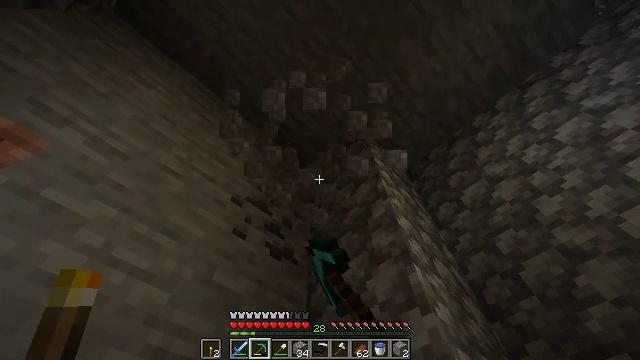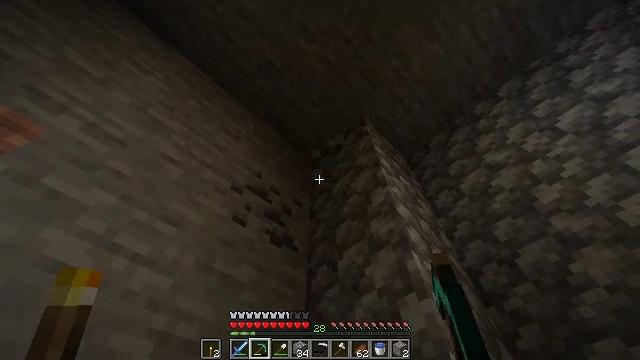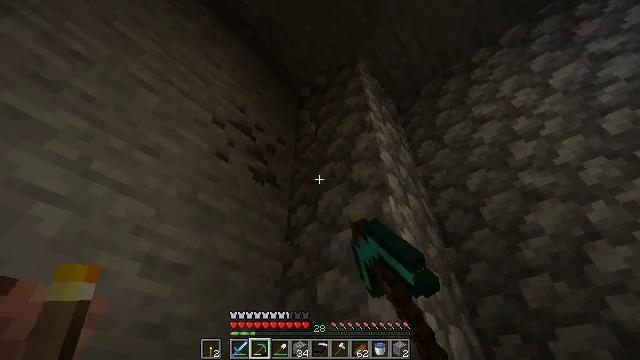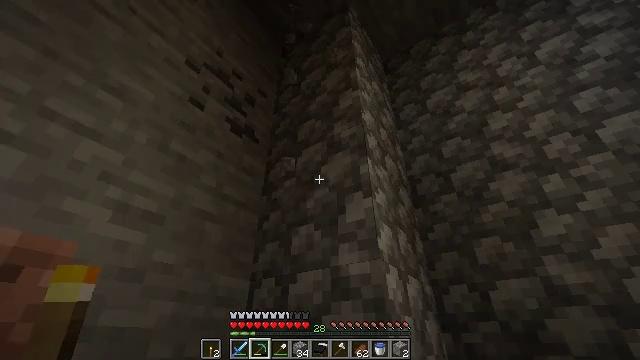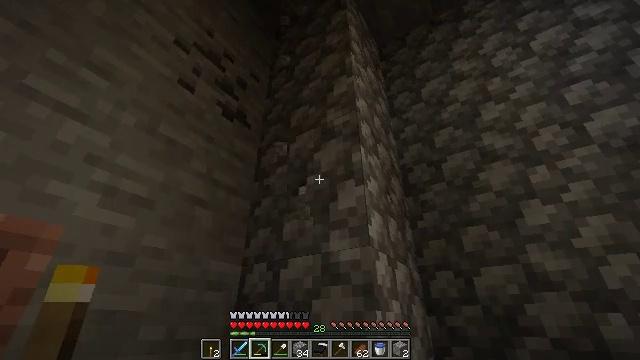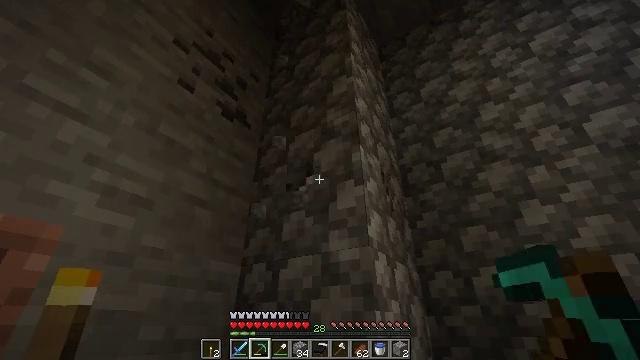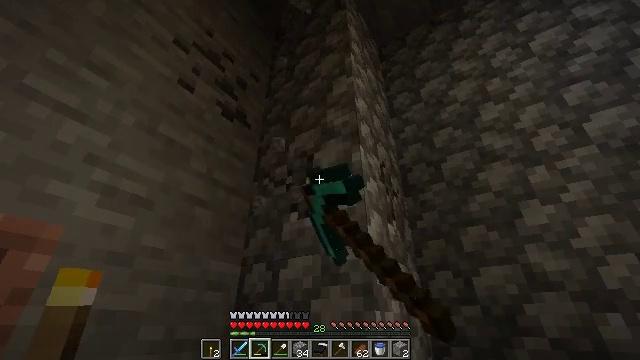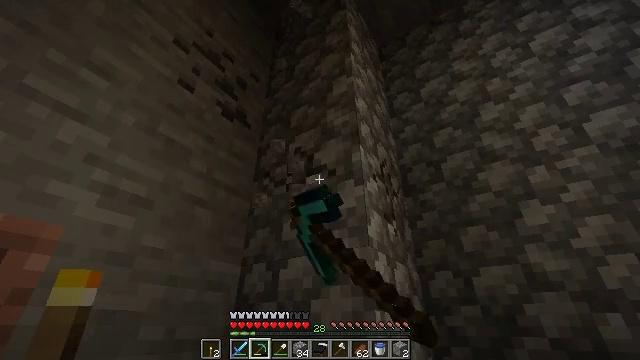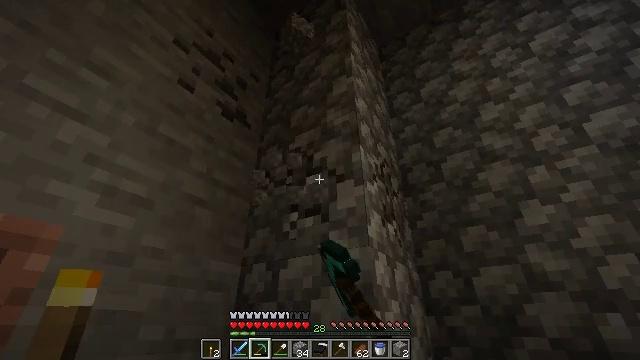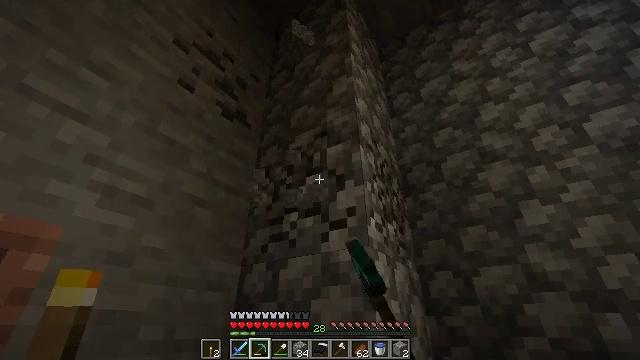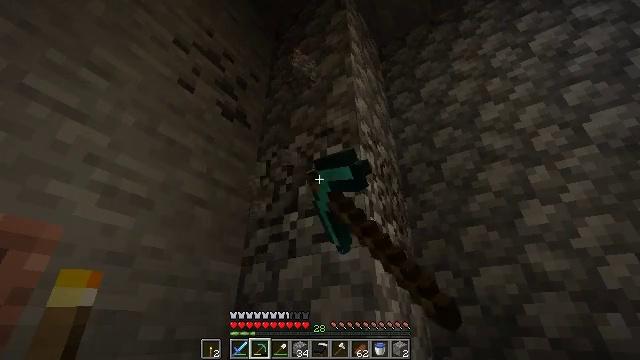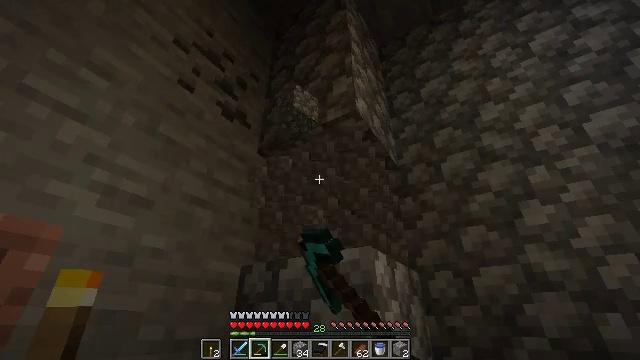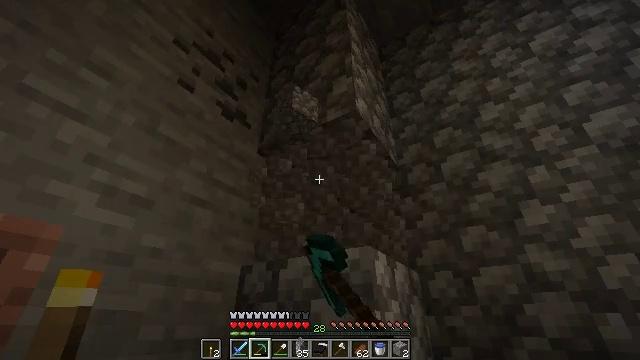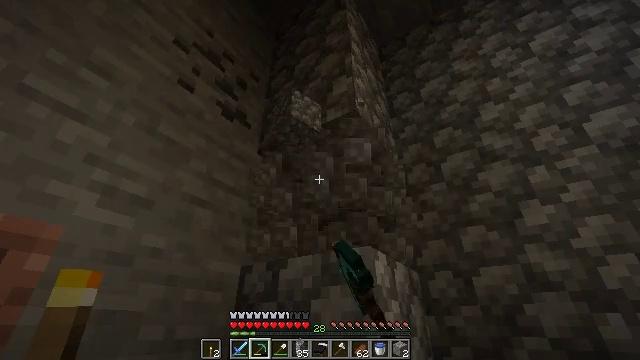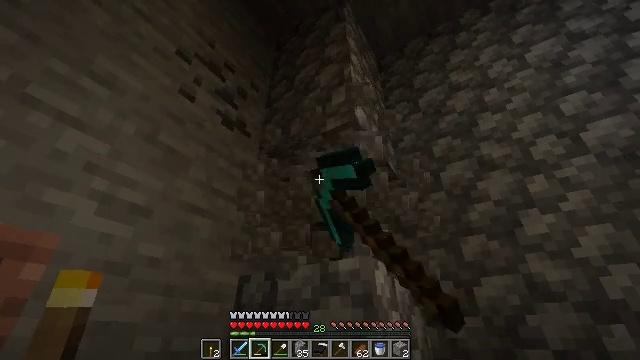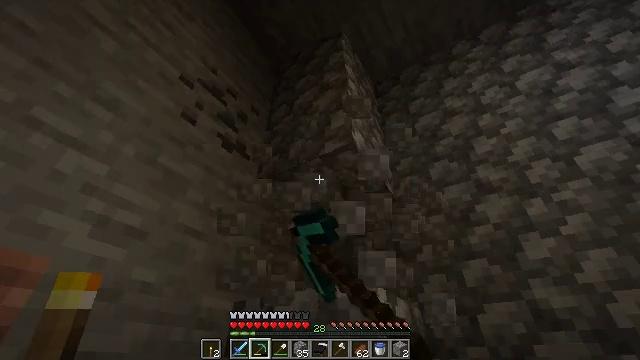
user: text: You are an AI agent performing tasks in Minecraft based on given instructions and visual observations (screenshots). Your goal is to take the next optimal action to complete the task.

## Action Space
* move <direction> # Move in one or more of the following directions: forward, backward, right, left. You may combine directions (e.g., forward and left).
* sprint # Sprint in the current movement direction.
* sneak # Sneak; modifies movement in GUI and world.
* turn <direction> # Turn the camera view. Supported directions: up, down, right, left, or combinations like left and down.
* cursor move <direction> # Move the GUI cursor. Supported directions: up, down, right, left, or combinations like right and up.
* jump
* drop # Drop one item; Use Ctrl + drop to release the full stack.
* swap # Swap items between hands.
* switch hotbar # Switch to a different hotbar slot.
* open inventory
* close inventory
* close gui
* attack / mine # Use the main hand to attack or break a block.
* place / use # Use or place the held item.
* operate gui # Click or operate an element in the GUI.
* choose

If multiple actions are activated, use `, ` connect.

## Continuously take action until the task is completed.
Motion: motion action
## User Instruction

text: Mine cobblestone to craft tools and furnaces.
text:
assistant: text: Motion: turn down, attack / mine
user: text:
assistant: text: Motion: turn right and down, attack / mine
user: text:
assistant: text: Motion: turn right and down, attack / mine
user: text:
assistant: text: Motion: turn right and down, attack / mine
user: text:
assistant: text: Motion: attack / mine
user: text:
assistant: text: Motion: attack / mine
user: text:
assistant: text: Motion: attack / mine
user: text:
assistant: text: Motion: attack / mine
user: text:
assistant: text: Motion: attack / mine
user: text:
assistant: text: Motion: attack / mine
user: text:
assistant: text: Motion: attack / mine
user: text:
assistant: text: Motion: attack / mine
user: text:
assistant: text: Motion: attack / mine
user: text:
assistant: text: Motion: turn up, attack / mine
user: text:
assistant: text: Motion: turn up, attack / mine
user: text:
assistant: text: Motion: turn up, attack / mine
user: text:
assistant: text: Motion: turn up, attack / mine
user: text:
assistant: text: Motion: turn up, attack / mine
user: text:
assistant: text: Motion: attack / mine
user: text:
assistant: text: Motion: attack / mine
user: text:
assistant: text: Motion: attack / mine
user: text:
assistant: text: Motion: attack / mine
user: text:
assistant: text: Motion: attack / mine
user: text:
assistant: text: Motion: attack / mine
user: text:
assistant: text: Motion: attack / mine
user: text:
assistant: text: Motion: turn right and up, attack / mine
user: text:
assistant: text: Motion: attack / mine
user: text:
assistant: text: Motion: turn up, attack / mine
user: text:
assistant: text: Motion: turn up, attack / mine
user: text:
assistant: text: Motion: attack / mine